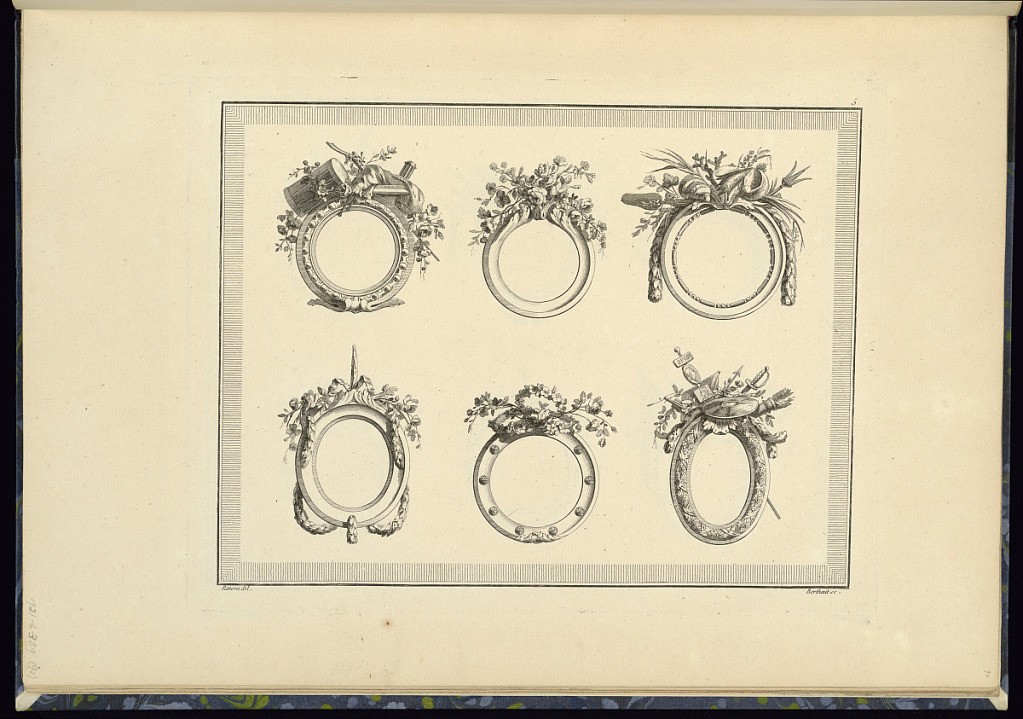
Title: Six Medallion or Frame Designs
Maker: Pierre Ranson, French, 1736–1786
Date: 1778
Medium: Etching on laid paper
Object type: Print
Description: Six designs for medallions or frames, oval and round, decorated with moldings and topped with trophies. The ornament and motifs include laurel leaves, ribbon, scrolling acanthus leaves, rosettes, festoons of leaves, flowers, foliate branches, drum, bagpipe or musette, trident, shells, armor, quiver of arrows, sword, shield, and banners. The plate is numbered and signed.